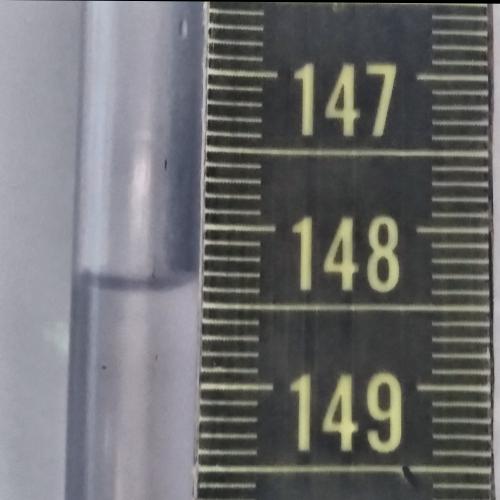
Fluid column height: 148.4 cm